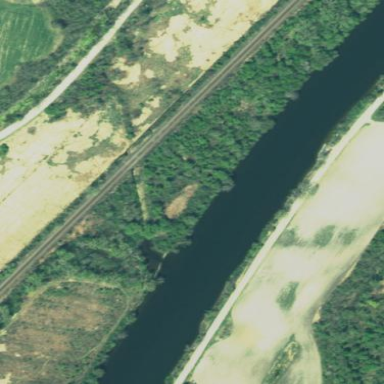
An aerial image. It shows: Canal with water flowing through it.